Question: Why placeholder and text in UITextField have different indents? Placeholder's text seems to be shifted to right for a few pixels. How can i remove this indent?
Text Field was created in IB.

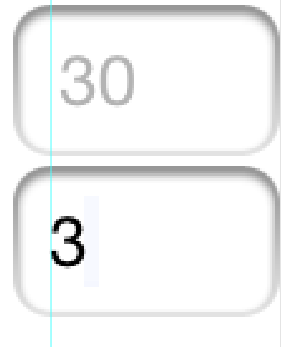
Answer: I found out the reason of this behavior. It seems to be a bug in iOS 5.0. I created a new project then put UITextFields to screen and placeholders behave the same way. But when i changed my platform from 5.0 to 6.1, it worked! Placeholder is no long shifted from text.
So i think it's a bug of iOS 5.0.
Thanks all for answers!